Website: walmart
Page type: receipt
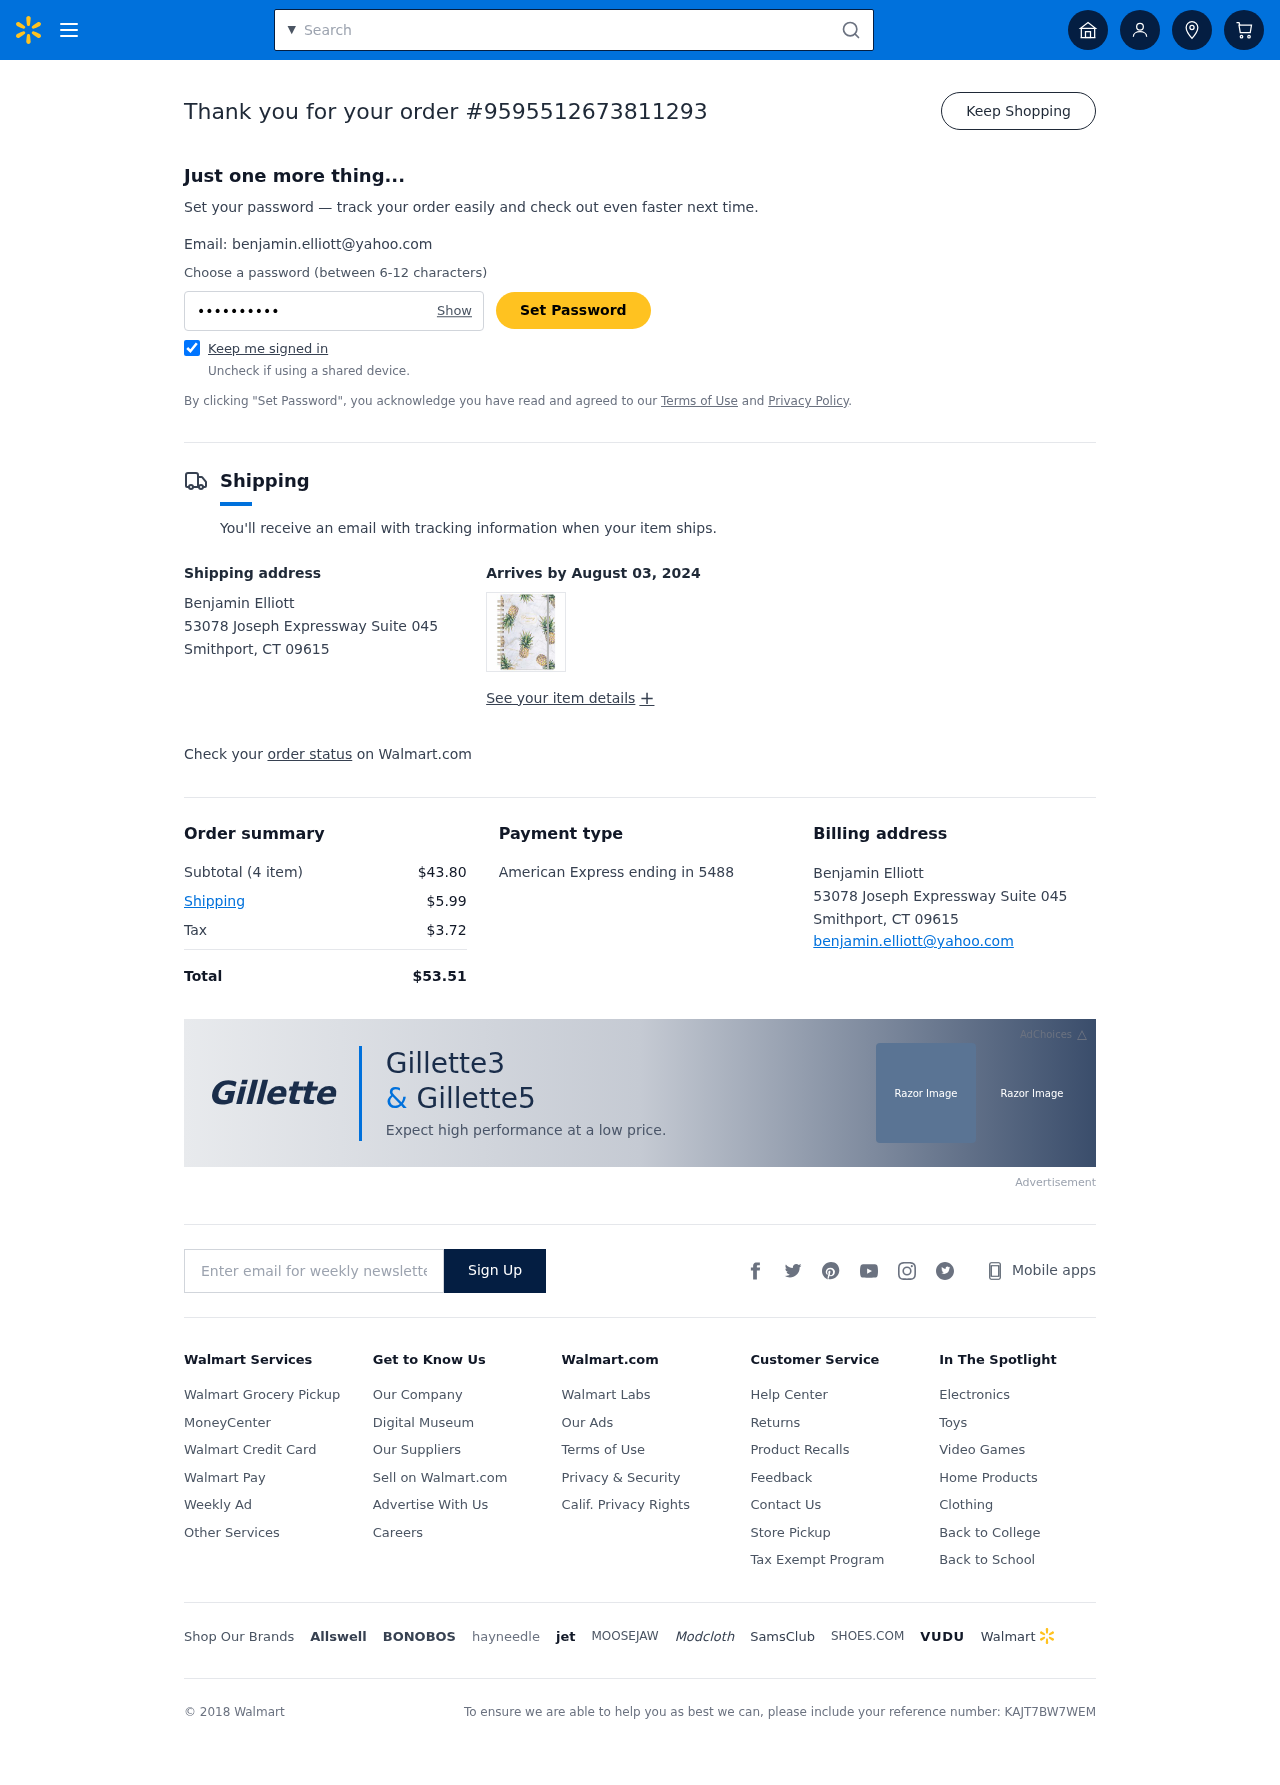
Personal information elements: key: PII_CARD_LAST4
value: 5488
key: PII_CARD_TYPE
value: American Express
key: PII_CITY_STATE_ZIP
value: Smithport, CT 09615
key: PII_EMAIL
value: benjamin.elliott@yahoo.com
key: PII_FULLNAME
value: Benjamin Elliott
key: PII_STREET
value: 53078 Joseph Expressway Suite 045
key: PII_FULLNAME2
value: Benjamin Elliott
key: PII_CITY
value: Smithport
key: PII_STATE_ABBR
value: CT
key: PII_POSTCODE
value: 09615
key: PII_POSTCODE_FULL
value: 09615
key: PII_CITY_STATE
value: Smithport, CT
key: PII_LOCATION21_CITY
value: Smithport
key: PII_POSTCODE_NUMERIC
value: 9615
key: PII_EMAIL2
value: benjamin.elliott@yahoo.com
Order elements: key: ORDER_ID
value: #9595512673811293
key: ORDER_DELIVERY_DATE
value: August 03, 2024
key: ORDER_NUM_ITEMS
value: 4 item
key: ORDER_SUBTOTAL
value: $43.80
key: ORDER_SHIPPING_COST
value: $5.99
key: ORDER_TAX
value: $3.72
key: ORDER_TOTAL
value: $53.51
Search elements: key: HEADER_SEARCH
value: Search